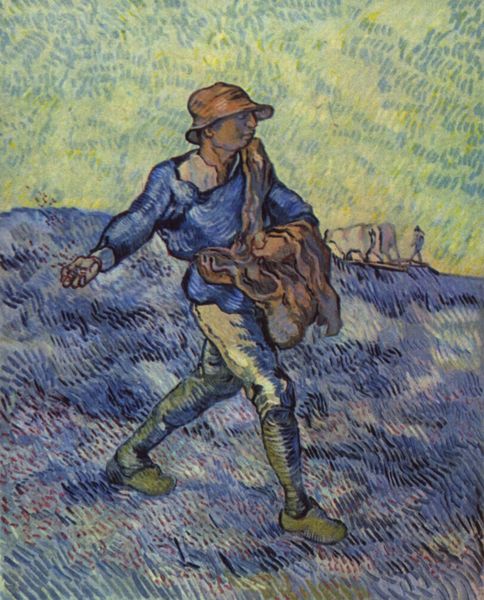
Titel: Der Sämann
Künstler: Vincent van Gogh
Standort: New York (New York)
Institution: Collection M.W. Haft
Schlagwörter: blau, dunkel, gemälde, hand, himmel, kopf, mann, schatten, umhang, wolken, gelb, grün, impressionismus, landschaft, abend, bewegung, braun, hell, holz, hut, licht, weiss, gras, tier, tiere, wiese, beige, expressionismus, malerei, hemd, hose, mütze, arm, stein, bild, hände, öl, feld, horizont, kühe, gehen, land, kontrast, arbeit, bauern, genre, sack, hellblau, zwei, schuhe, acker, feldarbeit, korn, kuh, südfrankreich, van gogh, arbeiter, figuren, duktus, striche, bauer, strümpfe, rinder, gogh, provence, blautöne, wandern, strich, schritt, beutel, tasche, schuh, pinselduktus, pinselstrich, vincent van gogh, tracht, himme, plastizität, wanderer, schreiten, landwirtschaft, schräge, ochse, ochsen, ochsengespann, pflug, vincent, holzschuhe, klocks, postimpressionismus, impressionist, saat, pissaro, kniehose, landwirt, millet, körner, van, sähen, samen, erntehelfer, dunkell, aussaat, säen, knieschoner, sämann, säer, holzpantoffeln, kniestrümpe, saint-remy, blaues blumenmeer, blaues gras, botten, ein bauer mit schleifendem bei, holzschue, säher, verwechselte farben, hlolzpantoffeln